Field crop: tomato
Growth stage: 1
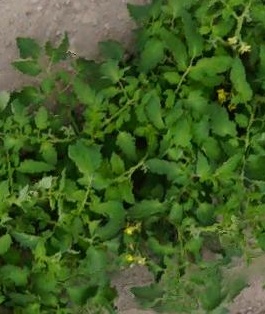
Species: tomato